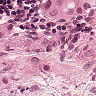
Metastatic tissue present: yes